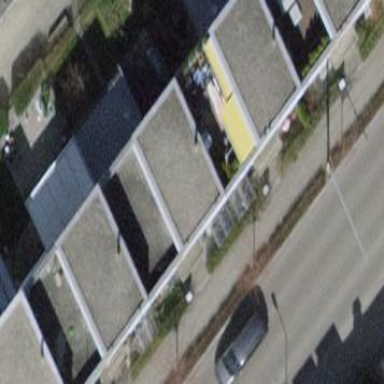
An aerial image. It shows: Semidetached house with flat roof.